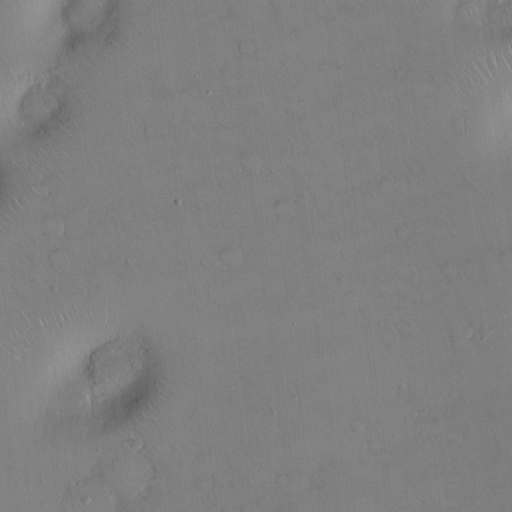
Classes present: Background, Cone